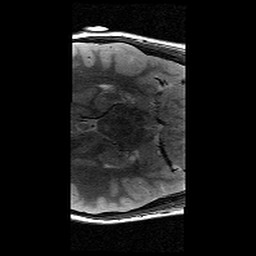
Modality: T2w
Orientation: axial
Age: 11
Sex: male
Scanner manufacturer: siemens
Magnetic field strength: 3 T
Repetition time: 9.23 s
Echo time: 0.067 s